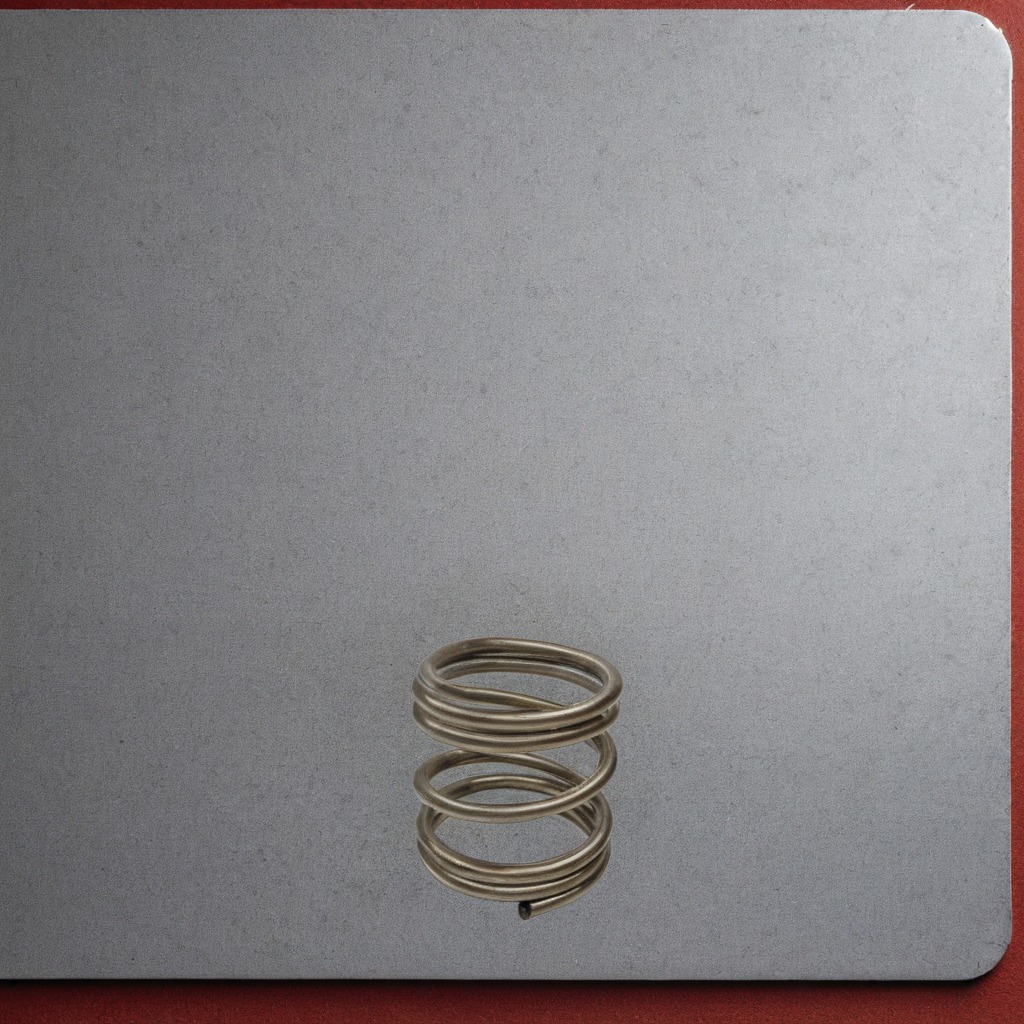
A coiled metal spring lies on a clean granite tabletop covered with a red rubber mat inside a workshop under bright overhead lighting crisp shadows high clarity worn but beneath the mat.